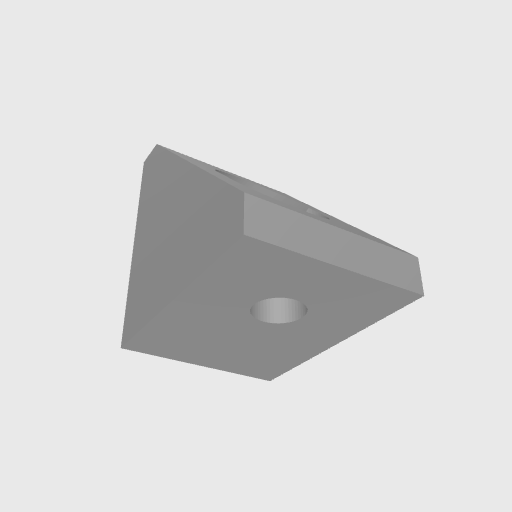
Part: GussetedAngleMount1-3